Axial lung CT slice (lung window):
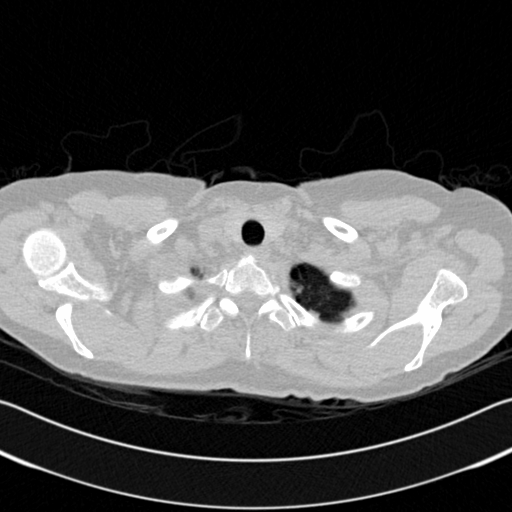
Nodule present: no